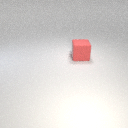
large red rubber cube